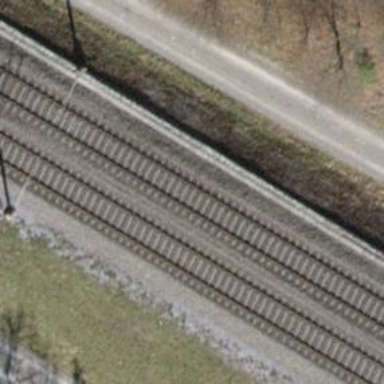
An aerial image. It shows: Single railway track with electrified contact line.